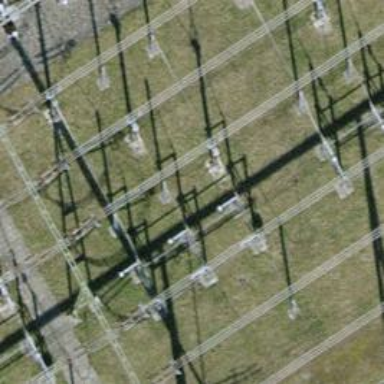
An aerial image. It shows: Bay for power lines.